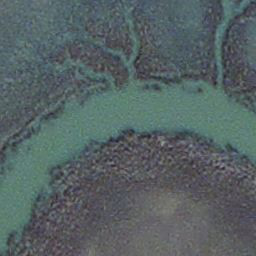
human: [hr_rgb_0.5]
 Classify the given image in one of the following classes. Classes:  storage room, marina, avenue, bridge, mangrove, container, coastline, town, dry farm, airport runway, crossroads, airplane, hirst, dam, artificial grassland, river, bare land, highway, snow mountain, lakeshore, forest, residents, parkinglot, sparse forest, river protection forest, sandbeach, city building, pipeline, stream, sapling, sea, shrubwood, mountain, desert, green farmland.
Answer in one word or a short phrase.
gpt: stream